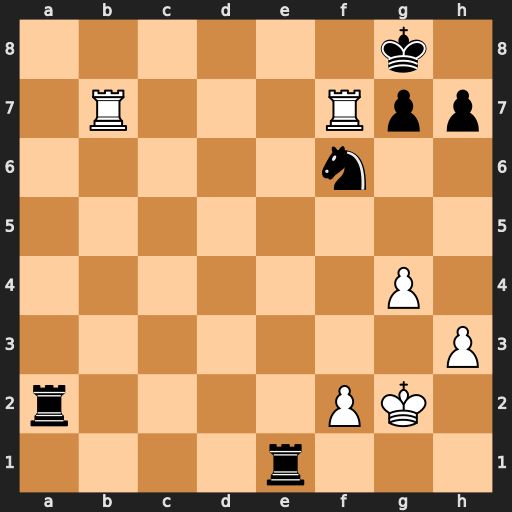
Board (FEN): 6k1/1R3Rpp/5n2/8/6P1/7P/r4PK1/4r3
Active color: w
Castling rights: -
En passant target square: -
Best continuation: Rxg7+ Kh8 Rgf7 Re6 g5